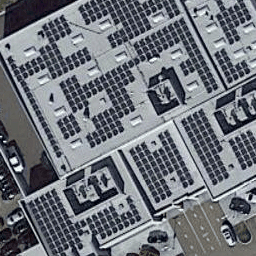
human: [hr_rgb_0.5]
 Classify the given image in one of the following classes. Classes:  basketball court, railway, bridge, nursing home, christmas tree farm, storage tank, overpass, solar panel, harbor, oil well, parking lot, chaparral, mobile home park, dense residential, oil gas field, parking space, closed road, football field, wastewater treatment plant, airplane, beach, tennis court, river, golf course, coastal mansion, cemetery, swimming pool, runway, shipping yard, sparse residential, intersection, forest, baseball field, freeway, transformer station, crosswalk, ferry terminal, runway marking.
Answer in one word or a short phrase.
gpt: solar panel